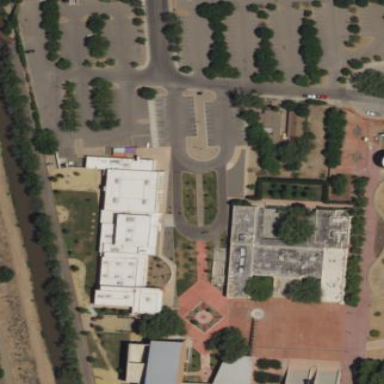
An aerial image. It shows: Arts centre.